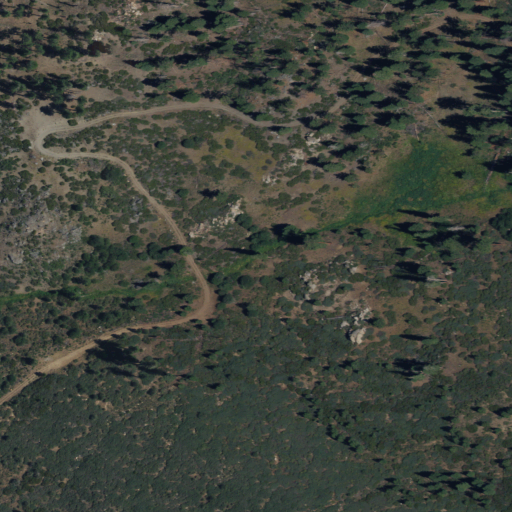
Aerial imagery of plain(s) in California named Lion Meadows containing shrub, grassland, evergreen forest, herbaceous wetlands, and woody wetlands